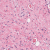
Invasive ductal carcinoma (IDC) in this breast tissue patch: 1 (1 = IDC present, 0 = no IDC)